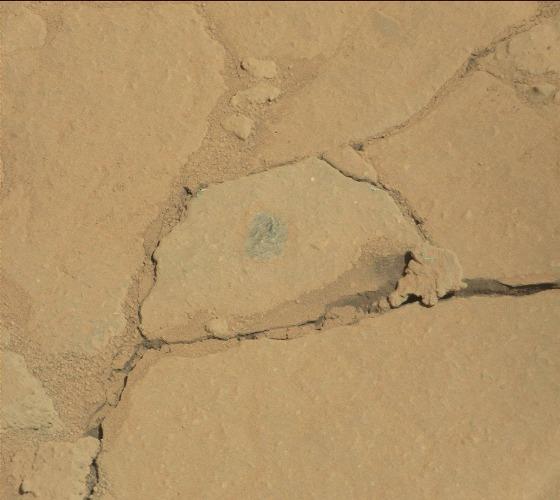
Terrain classes present: Bedrock, Gravel / Sand / Soil